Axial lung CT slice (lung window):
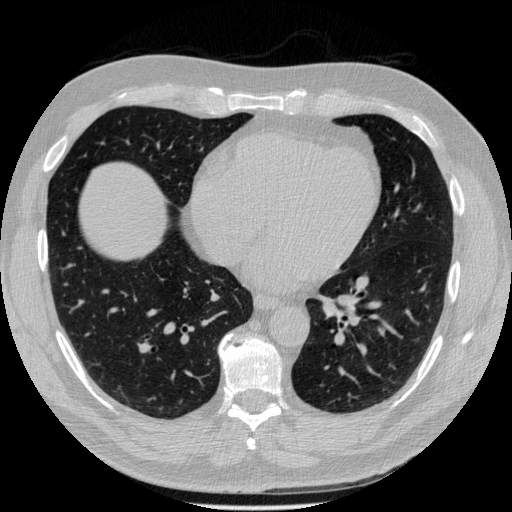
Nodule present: no